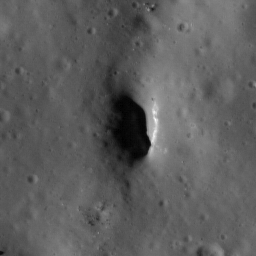
Pit: Copernicus 17a
Host crater: Copernicus
Host type: impact_melt
Lunar coordinates: latitude 10.24, longitude 339.601